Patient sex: M
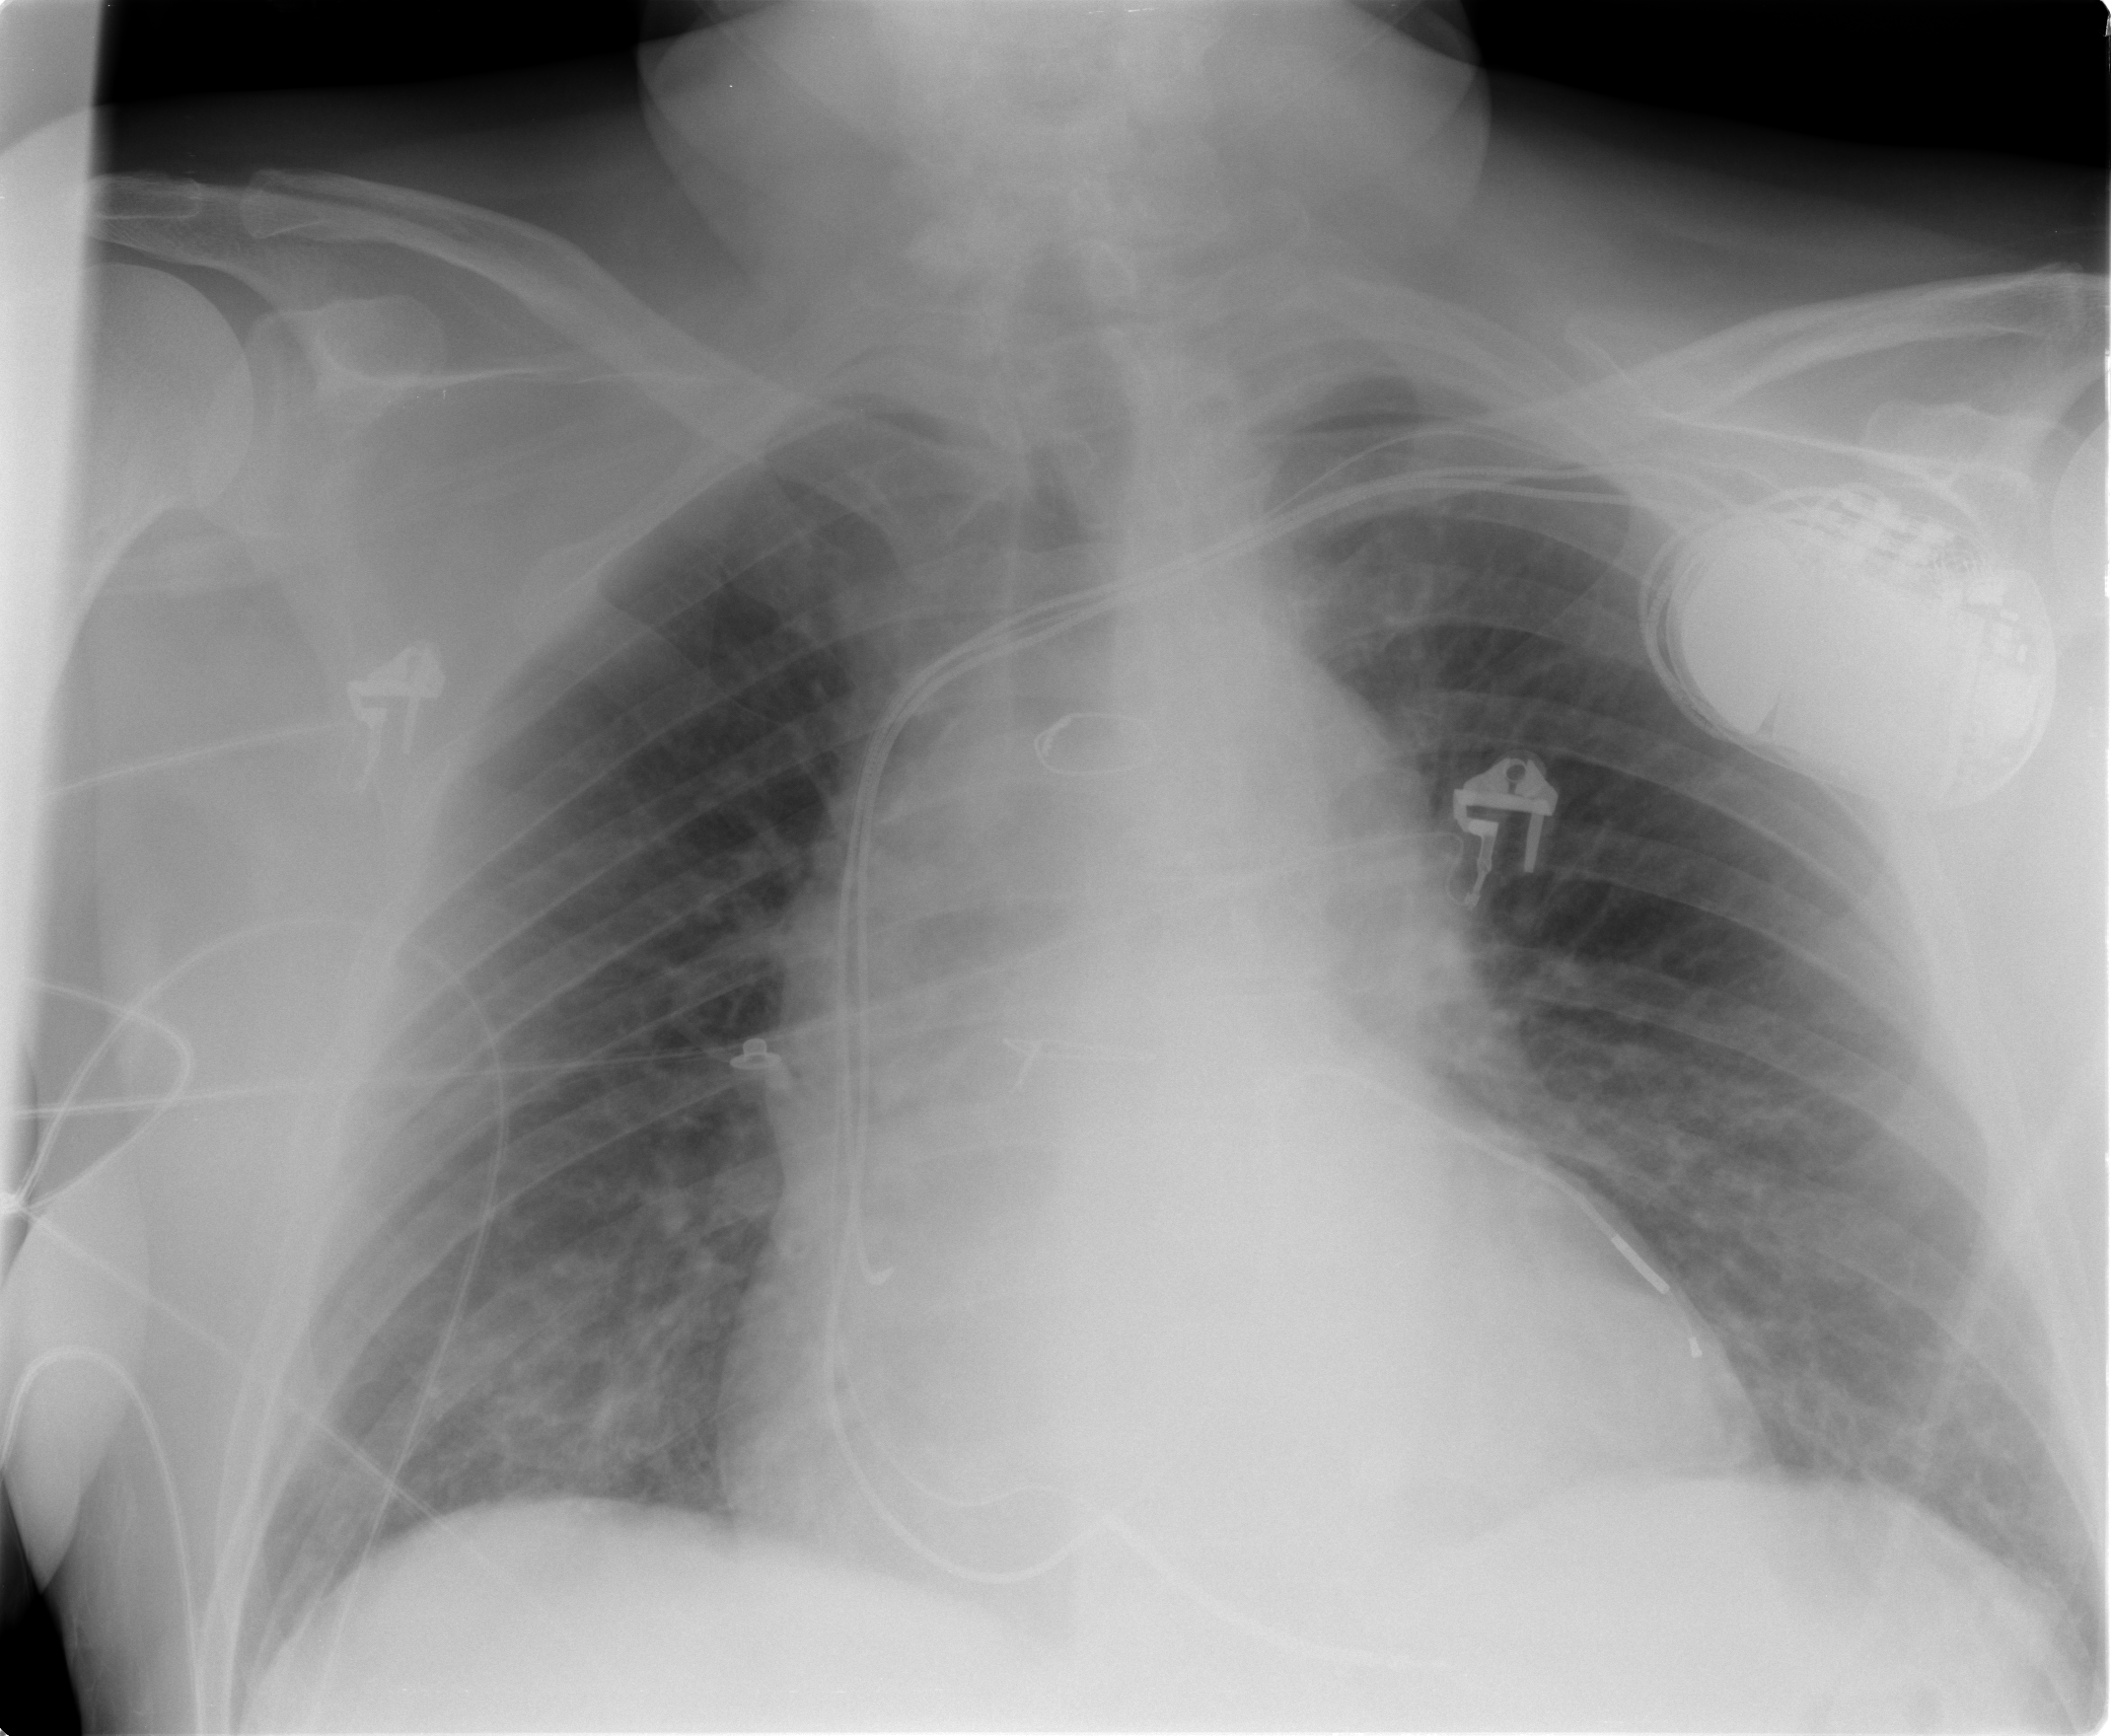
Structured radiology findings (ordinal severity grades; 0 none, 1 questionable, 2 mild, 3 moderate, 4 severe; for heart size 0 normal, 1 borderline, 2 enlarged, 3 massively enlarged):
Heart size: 2
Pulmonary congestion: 1
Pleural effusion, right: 0
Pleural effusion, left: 0
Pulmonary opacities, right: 1
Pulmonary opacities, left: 0
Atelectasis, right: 0
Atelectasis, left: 0